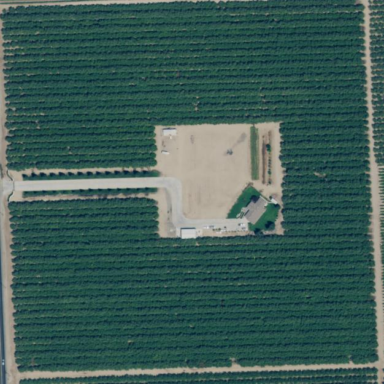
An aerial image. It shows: Almond orchard with rows of almond trees.